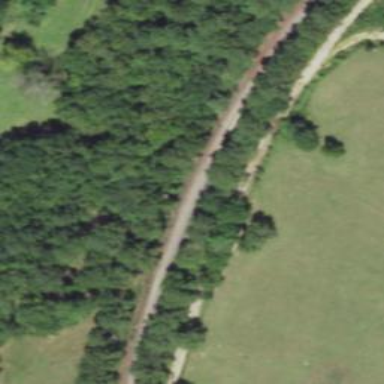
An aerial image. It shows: Railway track.